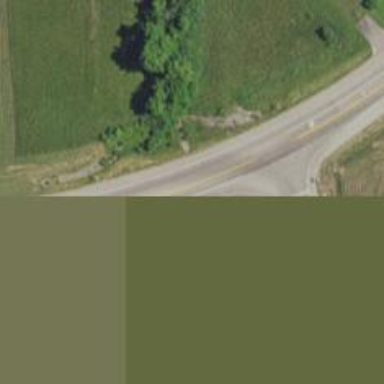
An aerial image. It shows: Secondary road.